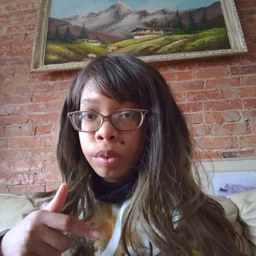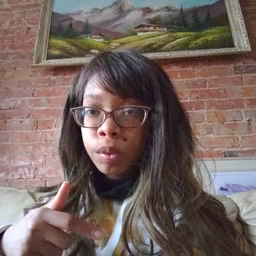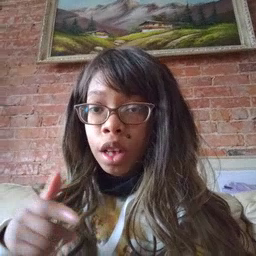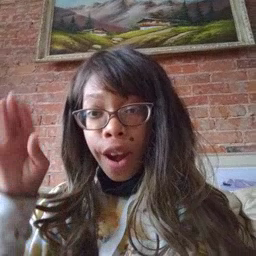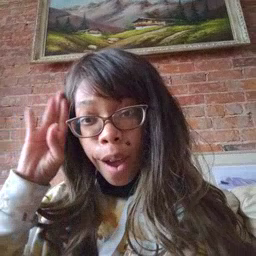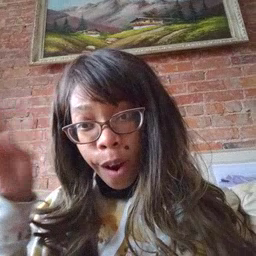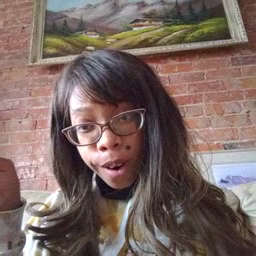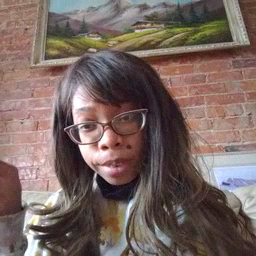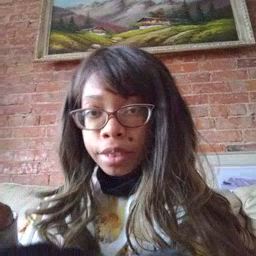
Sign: hello